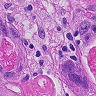
Metastatic tissue present: yes